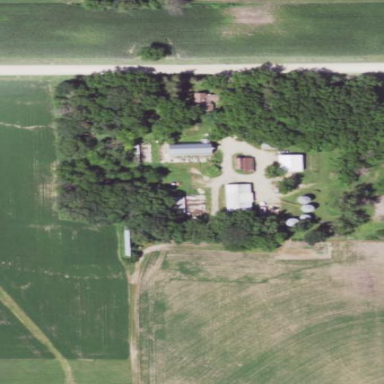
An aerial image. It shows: Farmyard area.